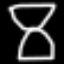
Label: hourglass